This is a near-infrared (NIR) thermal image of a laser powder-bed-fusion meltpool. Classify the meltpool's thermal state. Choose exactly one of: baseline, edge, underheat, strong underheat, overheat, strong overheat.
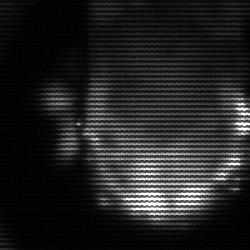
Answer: baseline